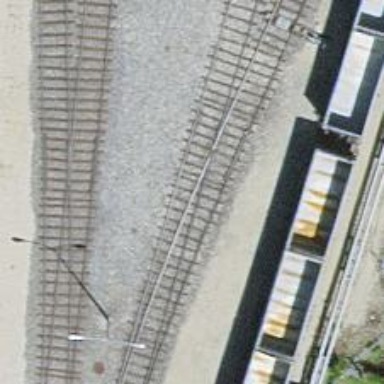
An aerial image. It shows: Railway switch.